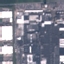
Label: Industrial